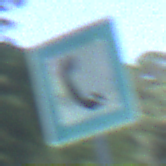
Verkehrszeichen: Fernsprecher
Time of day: Midday
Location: Outdoor (Nature)
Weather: Clear
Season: Summer
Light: Natural